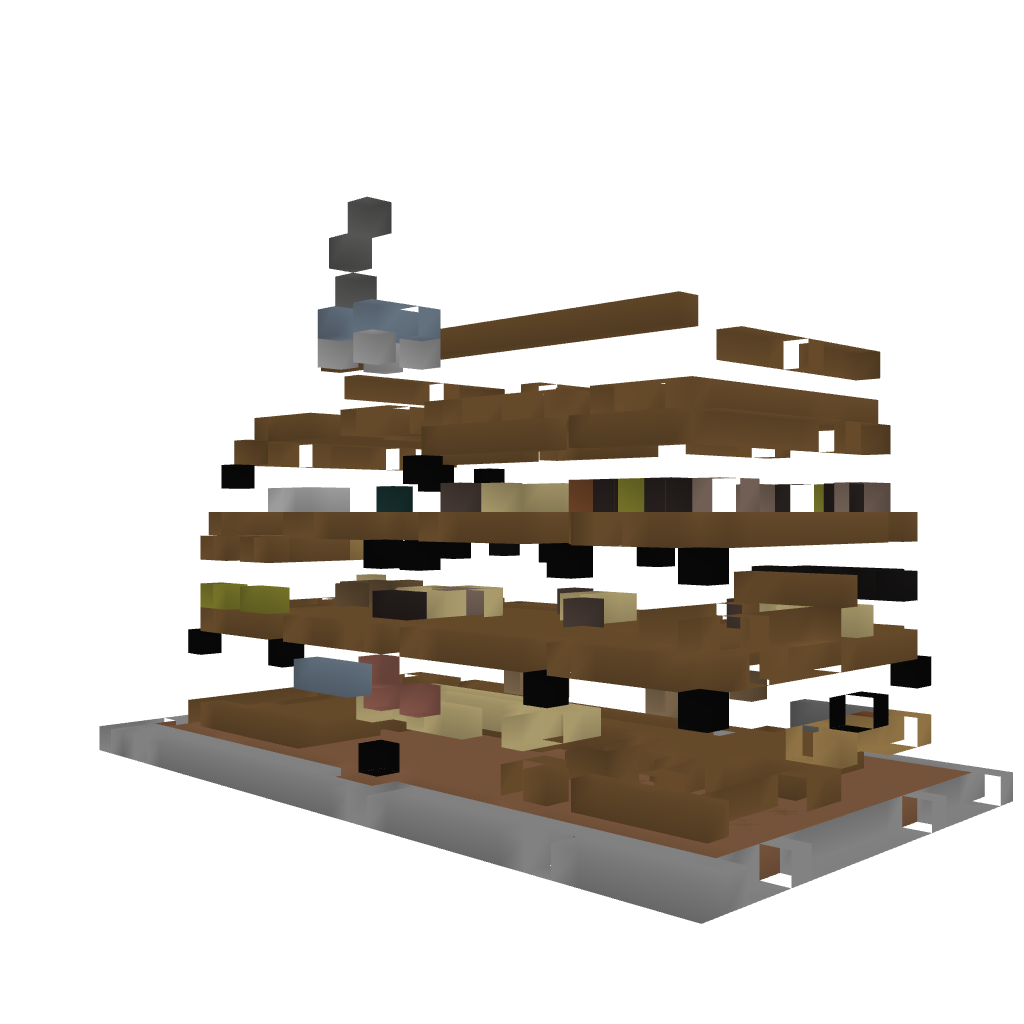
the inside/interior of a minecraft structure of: German Tudor Style House